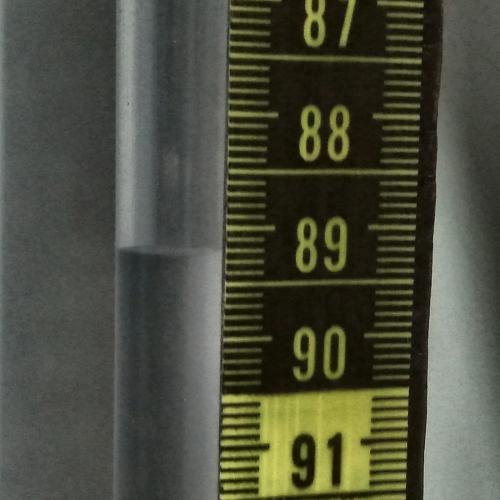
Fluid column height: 89.2 cm